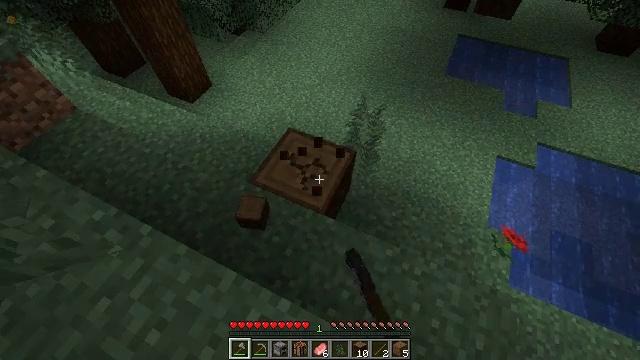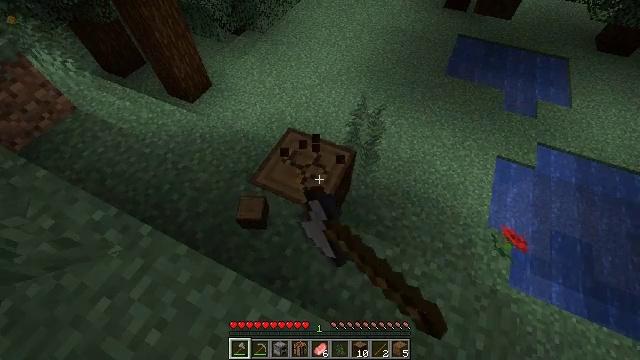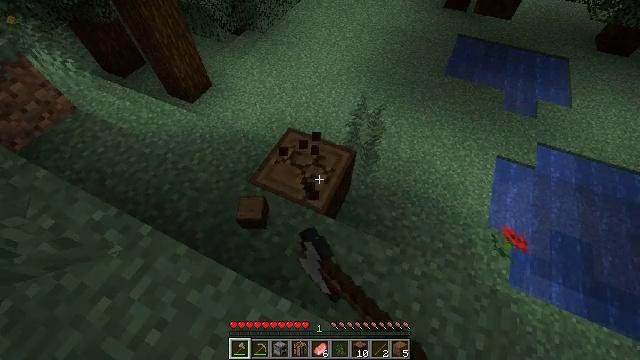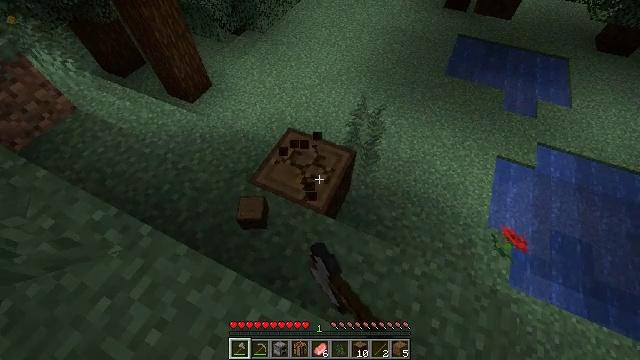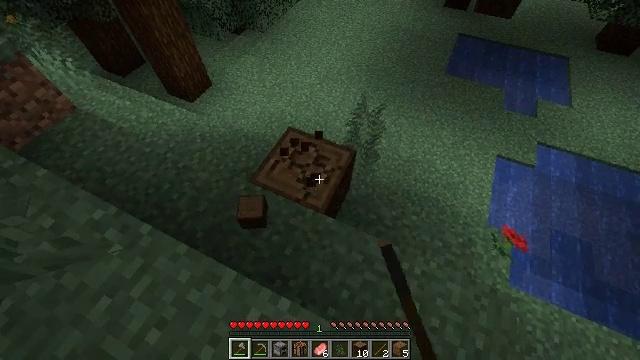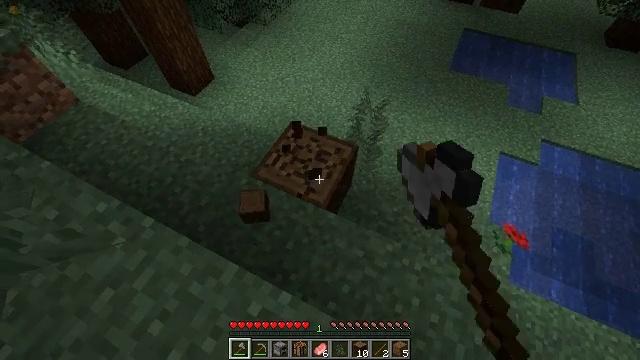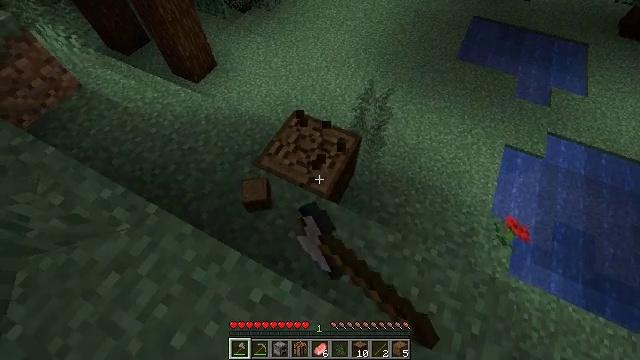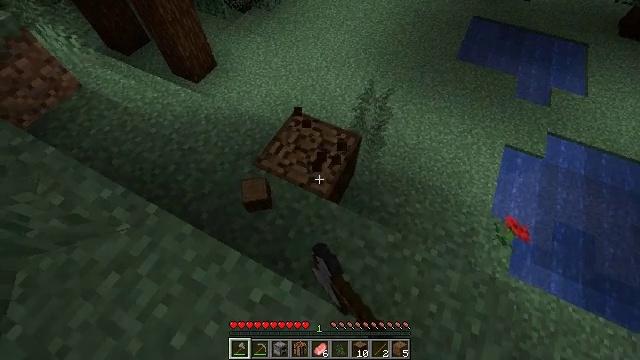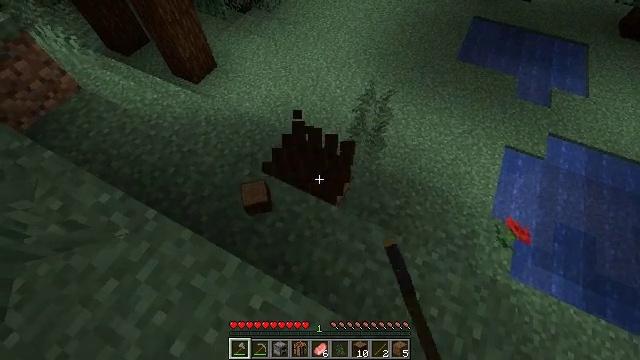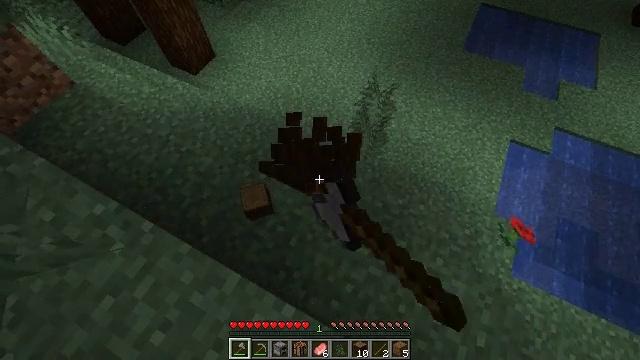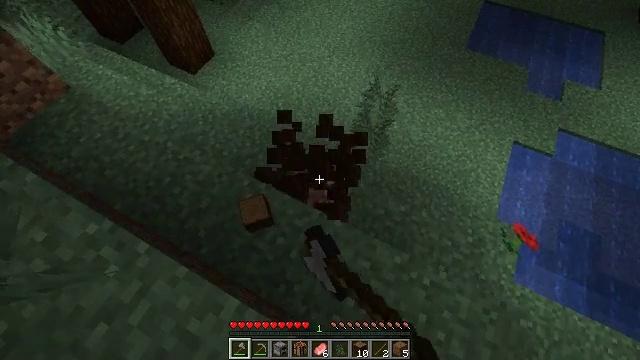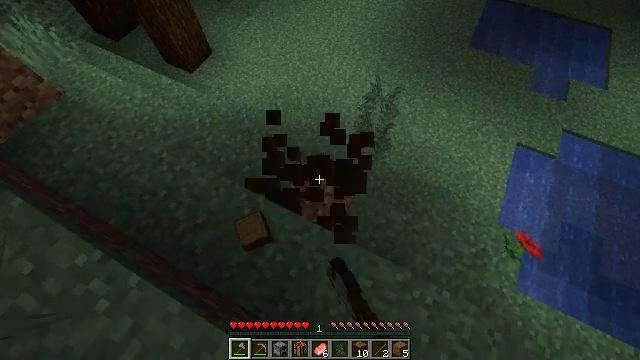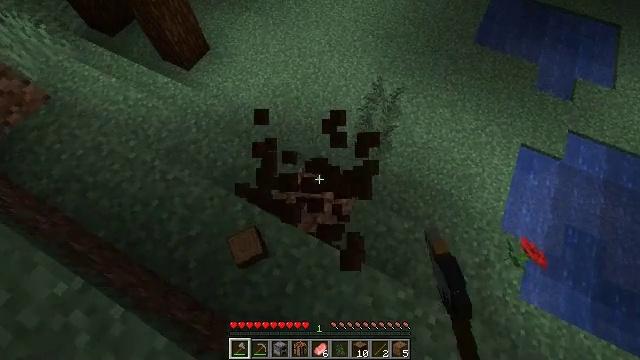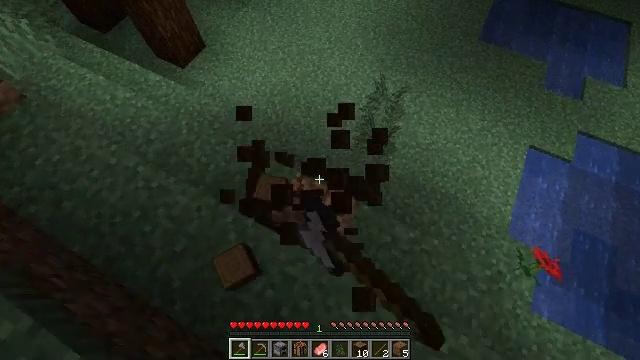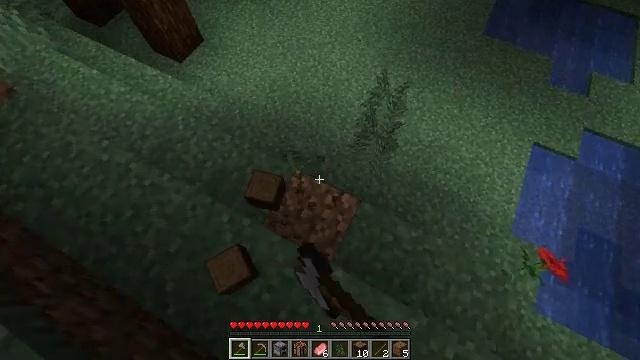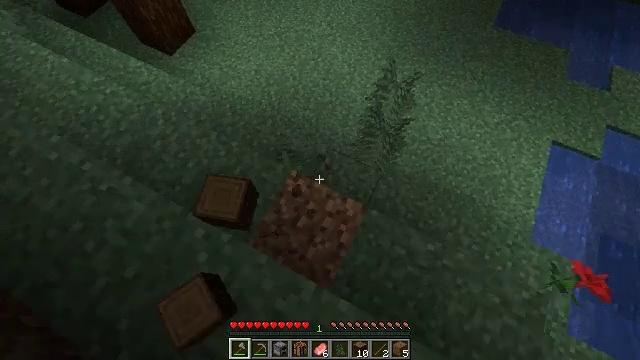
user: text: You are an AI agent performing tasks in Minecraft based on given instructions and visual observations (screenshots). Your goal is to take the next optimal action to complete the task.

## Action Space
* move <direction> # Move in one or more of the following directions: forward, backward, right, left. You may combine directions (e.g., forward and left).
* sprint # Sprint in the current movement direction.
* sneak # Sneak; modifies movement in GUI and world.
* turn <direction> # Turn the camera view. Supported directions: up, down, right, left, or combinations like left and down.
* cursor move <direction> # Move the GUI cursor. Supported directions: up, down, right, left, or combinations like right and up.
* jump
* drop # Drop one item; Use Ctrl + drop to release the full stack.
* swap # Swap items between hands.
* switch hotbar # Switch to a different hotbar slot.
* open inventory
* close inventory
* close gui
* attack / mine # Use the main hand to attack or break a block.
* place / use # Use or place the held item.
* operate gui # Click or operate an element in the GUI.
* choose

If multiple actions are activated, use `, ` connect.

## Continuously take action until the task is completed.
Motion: motion action
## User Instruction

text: Harvest the spruce log from a tree trunk.
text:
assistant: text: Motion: attack / mine
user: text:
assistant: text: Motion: attack / mine
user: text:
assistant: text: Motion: attack / mine
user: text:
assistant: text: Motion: attack / mine
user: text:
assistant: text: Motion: turn down, attack / mine
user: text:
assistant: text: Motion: turn left and down, attack / mine
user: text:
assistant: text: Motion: attack / mine
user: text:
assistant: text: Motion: move forward, attack / mine
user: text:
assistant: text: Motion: move forward, turn down, attack / mine
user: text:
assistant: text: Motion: move forward, attack / mine
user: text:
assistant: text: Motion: move forward, turn down, attack / mine
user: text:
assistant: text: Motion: move forward, turn down, attack / mine
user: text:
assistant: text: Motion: move forward, attack / mine
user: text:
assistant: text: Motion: move forward, attack / mine
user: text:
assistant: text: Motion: move forward, attack / mine
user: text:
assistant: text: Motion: move forward, turn left and up
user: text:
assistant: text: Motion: turn left and up
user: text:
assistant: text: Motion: turn left and up
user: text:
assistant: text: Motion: turn left and up
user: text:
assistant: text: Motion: turn left and up, attack / mine
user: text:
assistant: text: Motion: turn up, attack / mine
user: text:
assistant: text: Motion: turn up, attack / mine
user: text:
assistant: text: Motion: turn up, attack / mine
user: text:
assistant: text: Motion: turn up, attack / mine
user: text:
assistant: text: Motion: turn up, attack / mine
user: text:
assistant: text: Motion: turn up, attack / mine
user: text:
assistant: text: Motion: turn up, attack / mine
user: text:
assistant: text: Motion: turn up, attack / mine
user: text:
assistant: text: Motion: attack / mine
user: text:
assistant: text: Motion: attack / mine